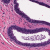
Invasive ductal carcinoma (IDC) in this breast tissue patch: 0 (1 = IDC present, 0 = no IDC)